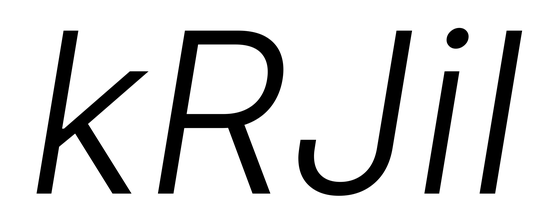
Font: Inter-Italic_Light_Italic